四年级 · 算术
想一想, 填一填。

(1) 小优家和小轩家之间的路线长多少米?

方法一: $\qquad$
方法二: $\qquad$
(2) 计算 $537+625+675$ 时, 可以先把前两个数相加, 和是(

), 再加上第三个数 675 , 结果是( ); 还可以先计算后两个数的和, 是( ), 再加上第一个数 537, 结果还是 ( )，这是运用了加法( )。我发现: 三个数相加, 先把前两个数相加, 或者先把后两个数相加, (否变, 这叫加法 ( ), 用字母表示为( )。
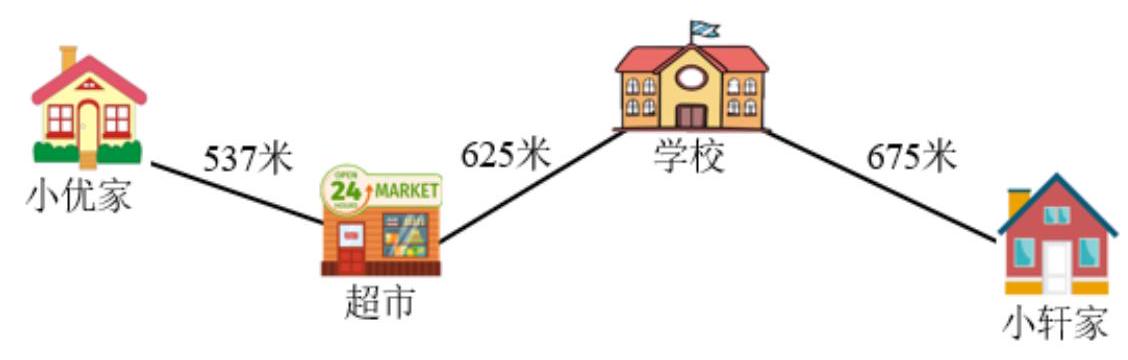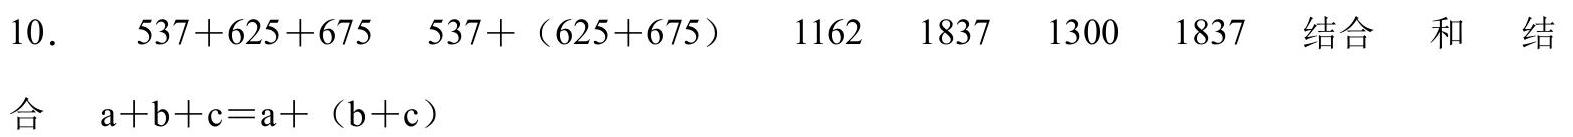
答案: 解

【分析】小优家和小轩家之间需要经过超市和学校, 所以需要把三段路长相加, 根据图上所示, 方法一: 可以从小优家出发, 先到超市, 路线长 537 米, 再从超市到学校, 路线长 625 米, 最后到小轩家,路长 675 米, 把三段路长相加即可。同理, 方法二: 也可以先从小轩家走到从学校再走到超市, 最后从超市到小优家，把三段路长相加即可。据此解答。

【详解】（1）方法一：537+625+675

方法二: $537+(625+675)$

(2) 计算 $537+625+675$ 时, 可以先把前两个数相加, 和是 (1162), 再加上第三个数 675 , 结果是（1837）; 还可以先计算后两个数的和, 是（1300）, 再加上第一个数 537, 结果还是（1837）,这是运用了加法（结合律）。

我发现: 三个数相加, 先把前两个数相加, 或者先把后两个数相加, (和) 不变, 这叫加法 (结合律),用字母表示为 $(\mathrm{a}+\mathrm{b}+\mathrm{c}=\mathrm{a}+(\mathrm{b}+\mathrm{c})$ )。

【点睛】本题主要考查加法结合律的认识和应用, 应熟练掌握并灵活运用。